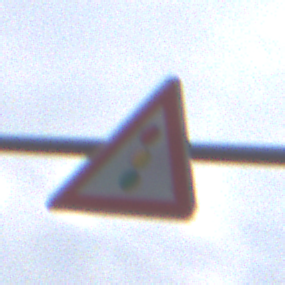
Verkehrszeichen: Lichtzeichenanlage
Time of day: MorningAfternoon
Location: Outdoor (Nature)
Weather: Overcast
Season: NotSpecified
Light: Natural